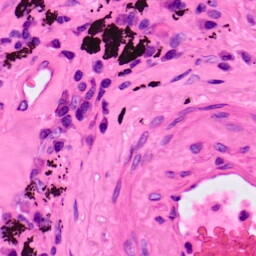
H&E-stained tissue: Lung